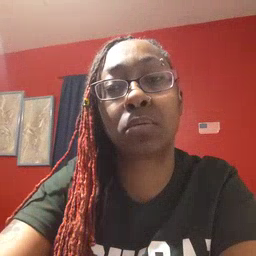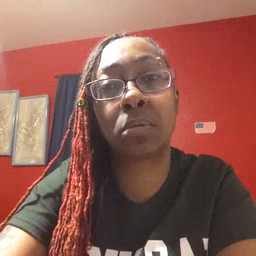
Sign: boat